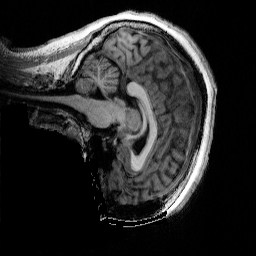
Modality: T1w
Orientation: sagittal
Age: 34
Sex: female
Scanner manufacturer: siemens
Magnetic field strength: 3 T
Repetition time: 4 s
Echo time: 0.00289 s